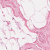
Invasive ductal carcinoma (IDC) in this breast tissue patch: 0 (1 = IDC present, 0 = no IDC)